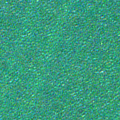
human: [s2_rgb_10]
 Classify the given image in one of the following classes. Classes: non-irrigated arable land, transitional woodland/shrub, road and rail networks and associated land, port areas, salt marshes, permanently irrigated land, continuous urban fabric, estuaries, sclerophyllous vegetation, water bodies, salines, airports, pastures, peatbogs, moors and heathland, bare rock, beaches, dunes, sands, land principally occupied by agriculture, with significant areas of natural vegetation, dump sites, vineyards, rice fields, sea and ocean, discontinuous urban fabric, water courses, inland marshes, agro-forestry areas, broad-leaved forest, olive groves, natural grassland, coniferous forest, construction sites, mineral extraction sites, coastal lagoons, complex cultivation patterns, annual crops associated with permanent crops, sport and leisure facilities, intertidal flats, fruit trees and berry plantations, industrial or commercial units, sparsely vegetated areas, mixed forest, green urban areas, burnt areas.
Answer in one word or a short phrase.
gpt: sea and ocean